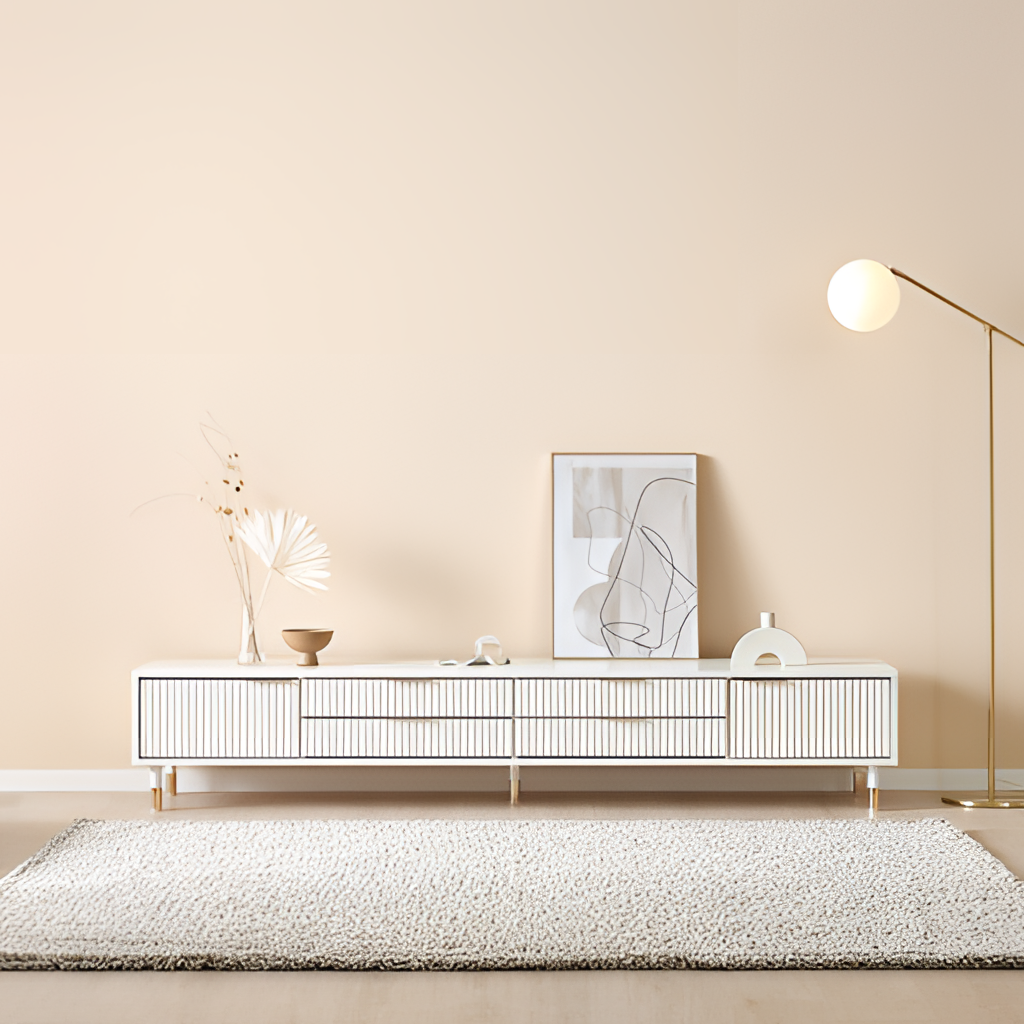
wood console table, living room, minimalist, beige wood flooring, with plank pattern, beige paint wallpaper, with solid pattern